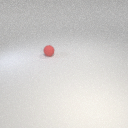
small red rubber sphere